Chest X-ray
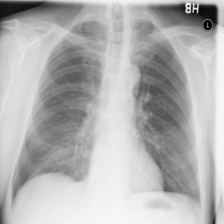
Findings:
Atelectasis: negative
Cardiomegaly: negative
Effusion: negative
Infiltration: negative
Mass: negative
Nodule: negative
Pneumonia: negative
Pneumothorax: negative
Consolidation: negative
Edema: negative
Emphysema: negative
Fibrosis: negative
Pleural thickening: negative
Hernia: negative